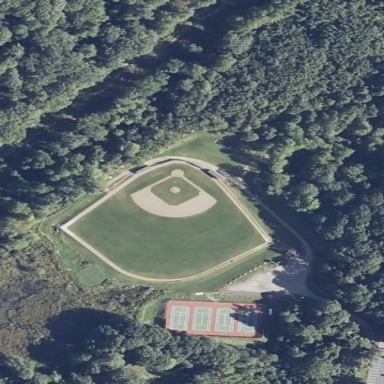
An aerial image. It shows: Baseball pitch for leisure and sports activities.